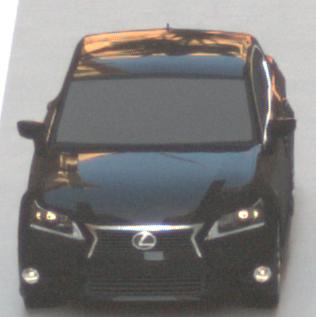
Make: Lexus
Model: GS 250
Detailed model: GS (L10)
Model produced from: 2012/06
Model produced until: 2013/12
Doors: 4
Color: black
Road condition: dry road
Daytime: morning or afternoon
Contrast: medium contrast